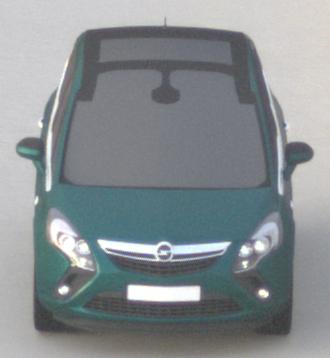
Make: Opel
Model: Zafira Tourer 1.8
Detailed model: Zafira (C) Tourer
Model produced from: 2012/01
Model produced until: 2015/06
Doors: 5
Color: blue
Road condition: dry road
Daytime: sunrise or sunset
Contrast: low contrast